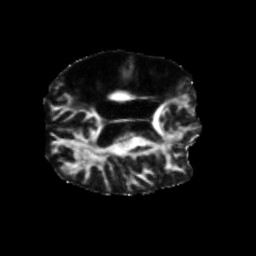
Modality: FA
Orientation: axial
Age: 49
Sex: male
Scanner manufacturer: siemens
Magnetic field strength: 3 T
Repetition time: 5.25 s
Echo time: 0.08 s